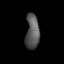
Tissue: prostate
Cell type: T cells
Senescence score: 0.7225
Nuclear area (px): 464
Mean DAPI intensity: 88.274